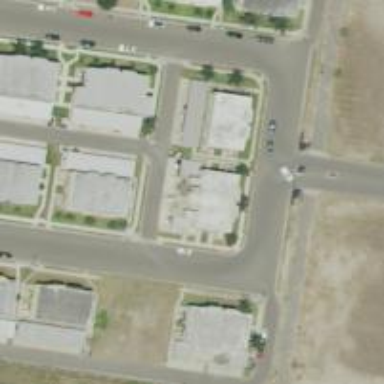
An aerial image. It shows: Alley classified as service road.